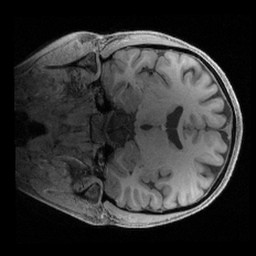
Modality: T1w
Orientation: coronal
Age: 35
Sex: female
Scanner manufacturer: siemens
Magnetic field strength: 3 T
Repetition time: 2.4 s
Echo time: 0.00241 s